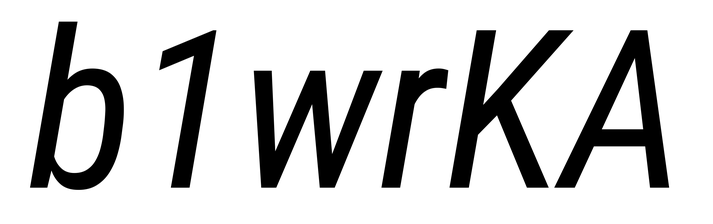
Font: Roboto-Italic_Condensed_Italic